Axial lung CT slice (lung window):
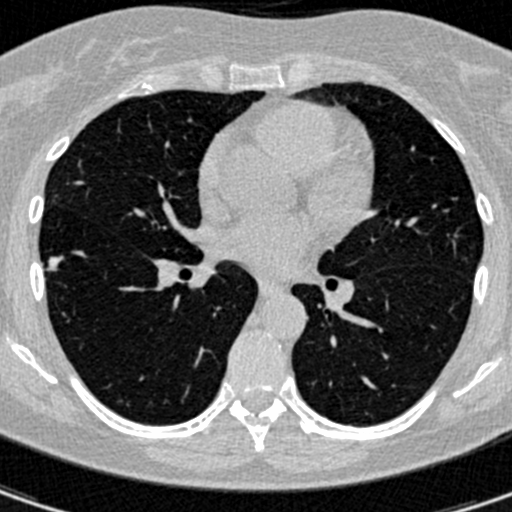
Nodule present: yes
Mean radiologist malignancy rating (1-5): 1.667